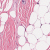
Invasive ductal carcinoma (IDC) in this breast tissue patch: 0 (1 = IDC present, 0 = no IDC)